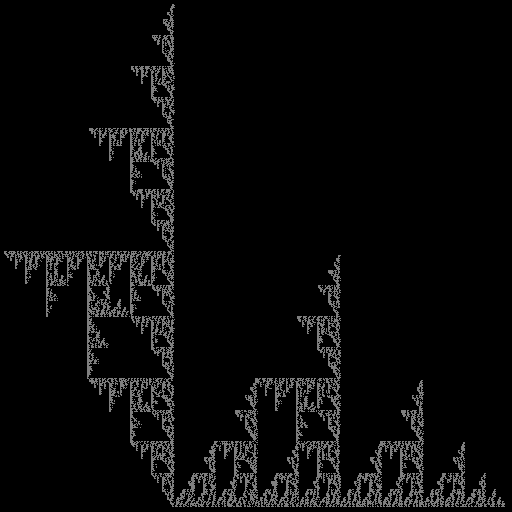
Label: binary